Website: macys
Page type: customer-info-address
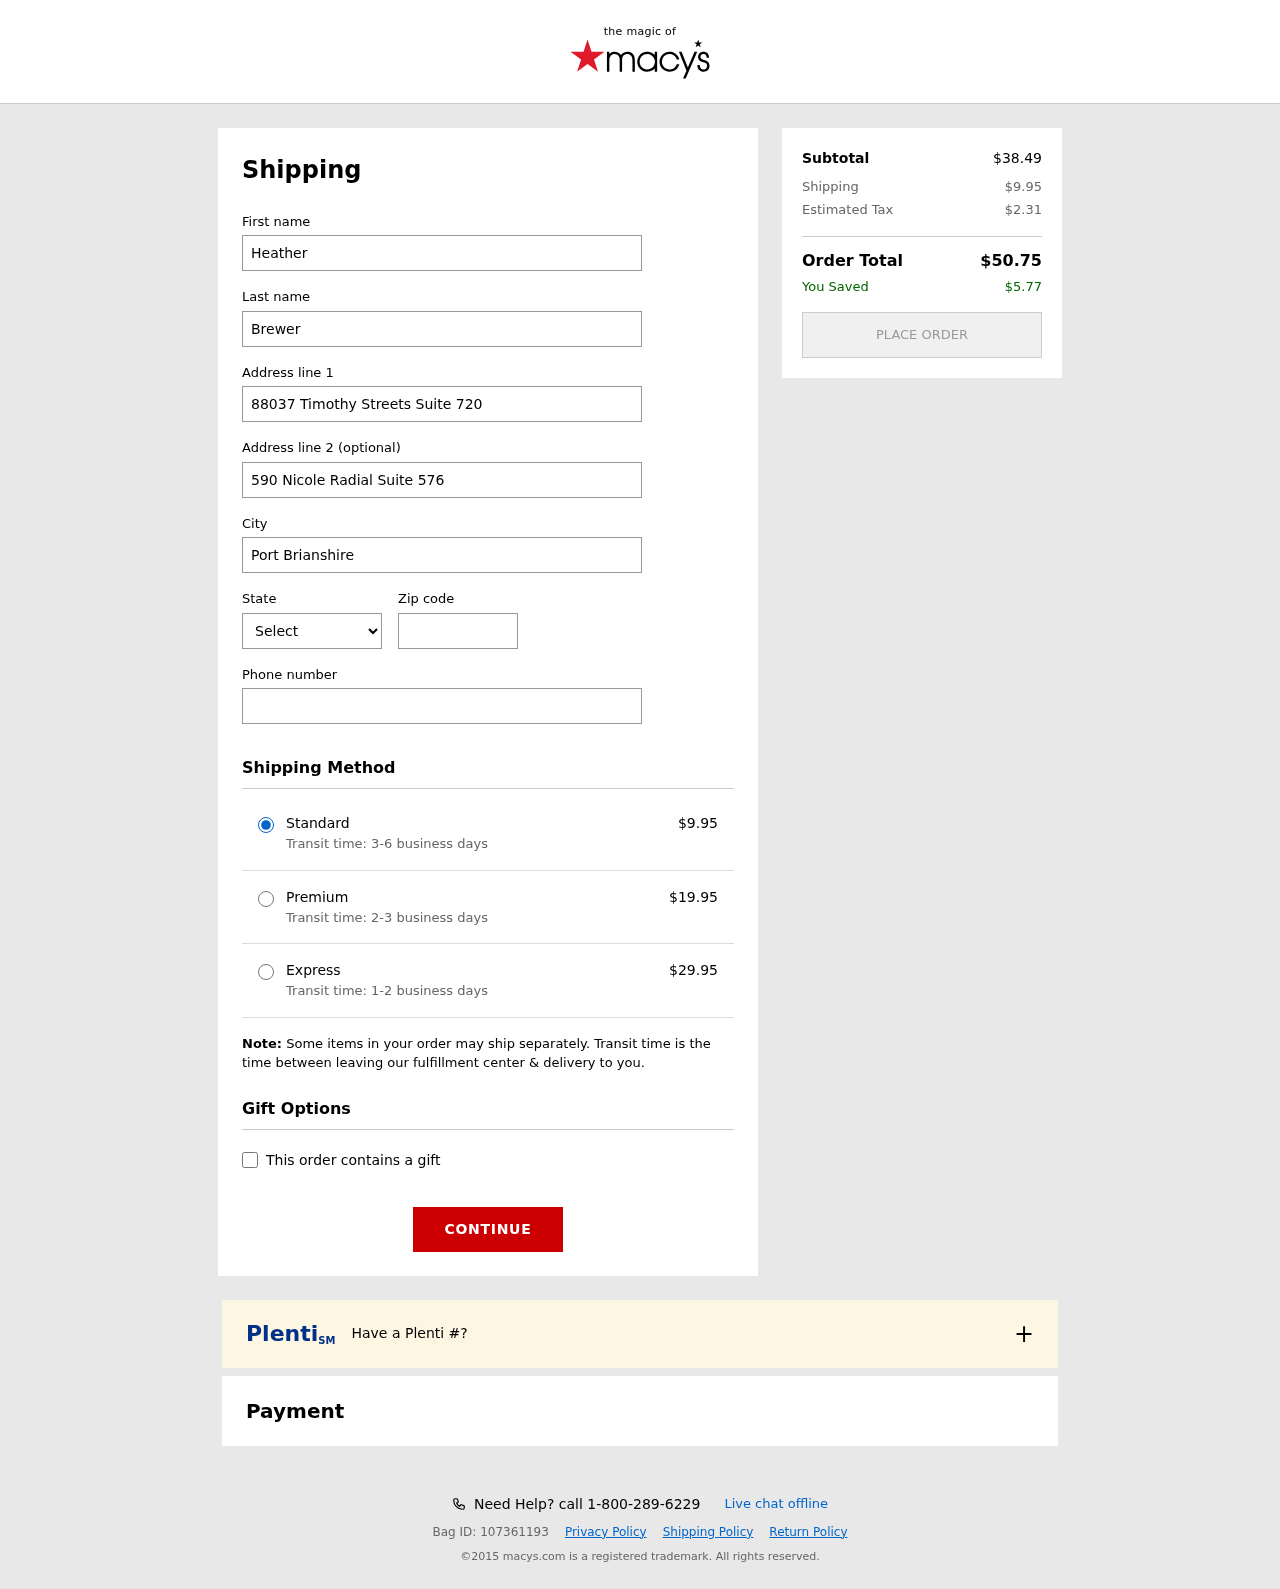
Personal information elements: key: PII_CITY
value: Port Brianshire
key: PII_FIRSTNAME
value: Heather
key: PII_LASTNAME
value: Brewer
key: PII_PHONE
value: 8044027701
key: PII_POSTCODE
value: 50616
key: PII_STATE_ABBR
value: MS
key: PII_STREET
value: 88037 Timothy Streets Suite 720
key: PII_STREET2
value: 590 Nicole Radial Suite 576
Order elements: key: ORDER_SHIPPING_COST
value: $9.95
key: ORDER_SHIPPING_COST_PREMIUM
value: $19.95
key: ORDER_SHIPPING_COST_EXPRESS
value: $29.95
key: ORDER_SUBTOTAL
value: $38.49
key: ORDER_TAX
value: $2.31
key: ORDER_TOTAL
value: $50.75
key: ORDER_SAVINGS
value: $5.77